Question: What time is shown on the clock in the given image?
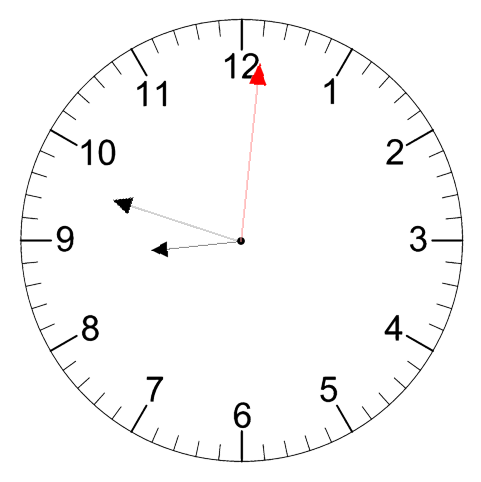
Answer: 08:48:01